Question: I have a custom class for a object like below :
'''
public class StudentState implements Serializable {
private static final long serialVersionUID = -3001666080405760977L;
public CourseState CourseState;
public class CourseState implements Serializable {
private static final long serialVersionUID = -631172412478493444L;
public List<Lessonstates> lessonstates;
}
public class Lessonstates implements Serializable {
private static final long serialVersionUID = -5209770078710286360L;
public int state;
}
}
'''
Now I want to initialise Lessonstates in my code to use it. I've done this but it has an error :
'''
CourseState state = test.new CourseState();
Lessonstates newLesson = state.new Lessonstates();
'''
I've tried this as well:
'''
Lessonstates newLesson = new CourseState().new Lessonstates();
'''
The error is StudentState.CourseState.Lessonstates cannot be resolved to a type
Does anyone can help me how to fix it ?
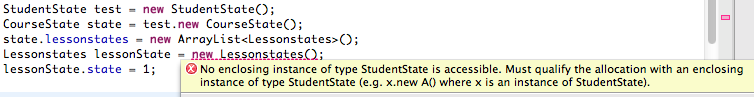
Answer: You simply need to instantiate 'Lessonstates' from a 'StudentState', same as 'CourseState' :
'''
StudentState test = new StudentState();
CourseState state = test.new CourseState();
Lessonstates newLesson = test.new Lessonstates();
'''
Since both 'CourseState' and 'Lessonstates' are inner classes to 'StudentState'.
Otherwise, you could take our inner classes out of 'StudentState', or make them static to be able to instantiate them without a 'StudentState' instance.